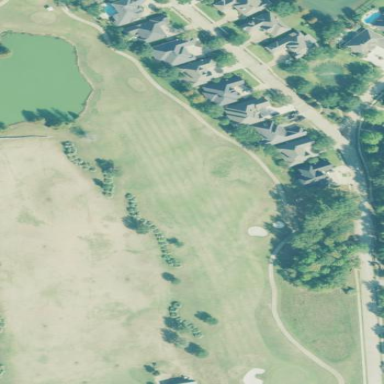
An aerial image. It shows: Golf fairway in the image.